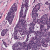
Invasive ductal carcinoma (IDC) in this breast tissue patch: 1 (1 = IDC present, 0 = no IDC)